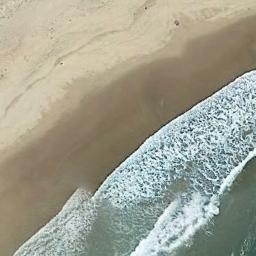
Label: beach